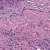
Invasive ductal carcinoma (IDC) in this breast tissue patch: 0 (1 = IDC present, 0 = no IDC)